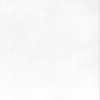
Label: dusty